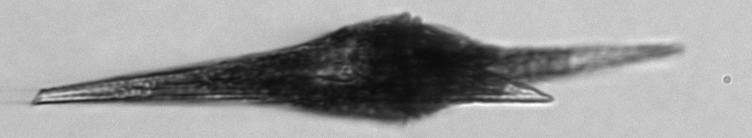
Label: Tripos_furca